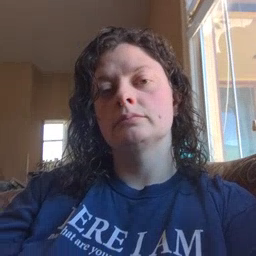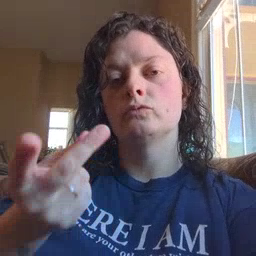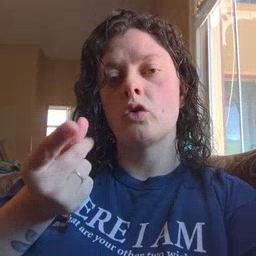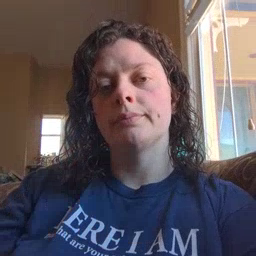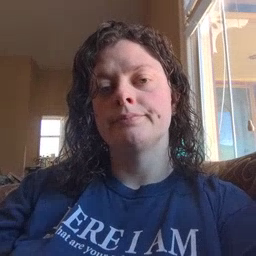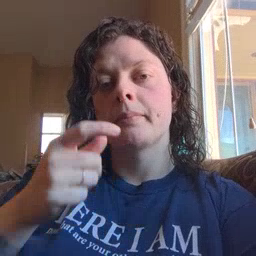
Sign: dog